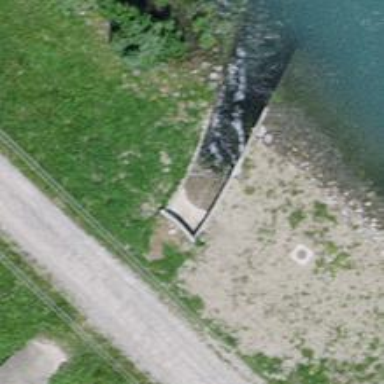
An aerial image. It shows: Drain that serves as waterway.